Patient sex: M
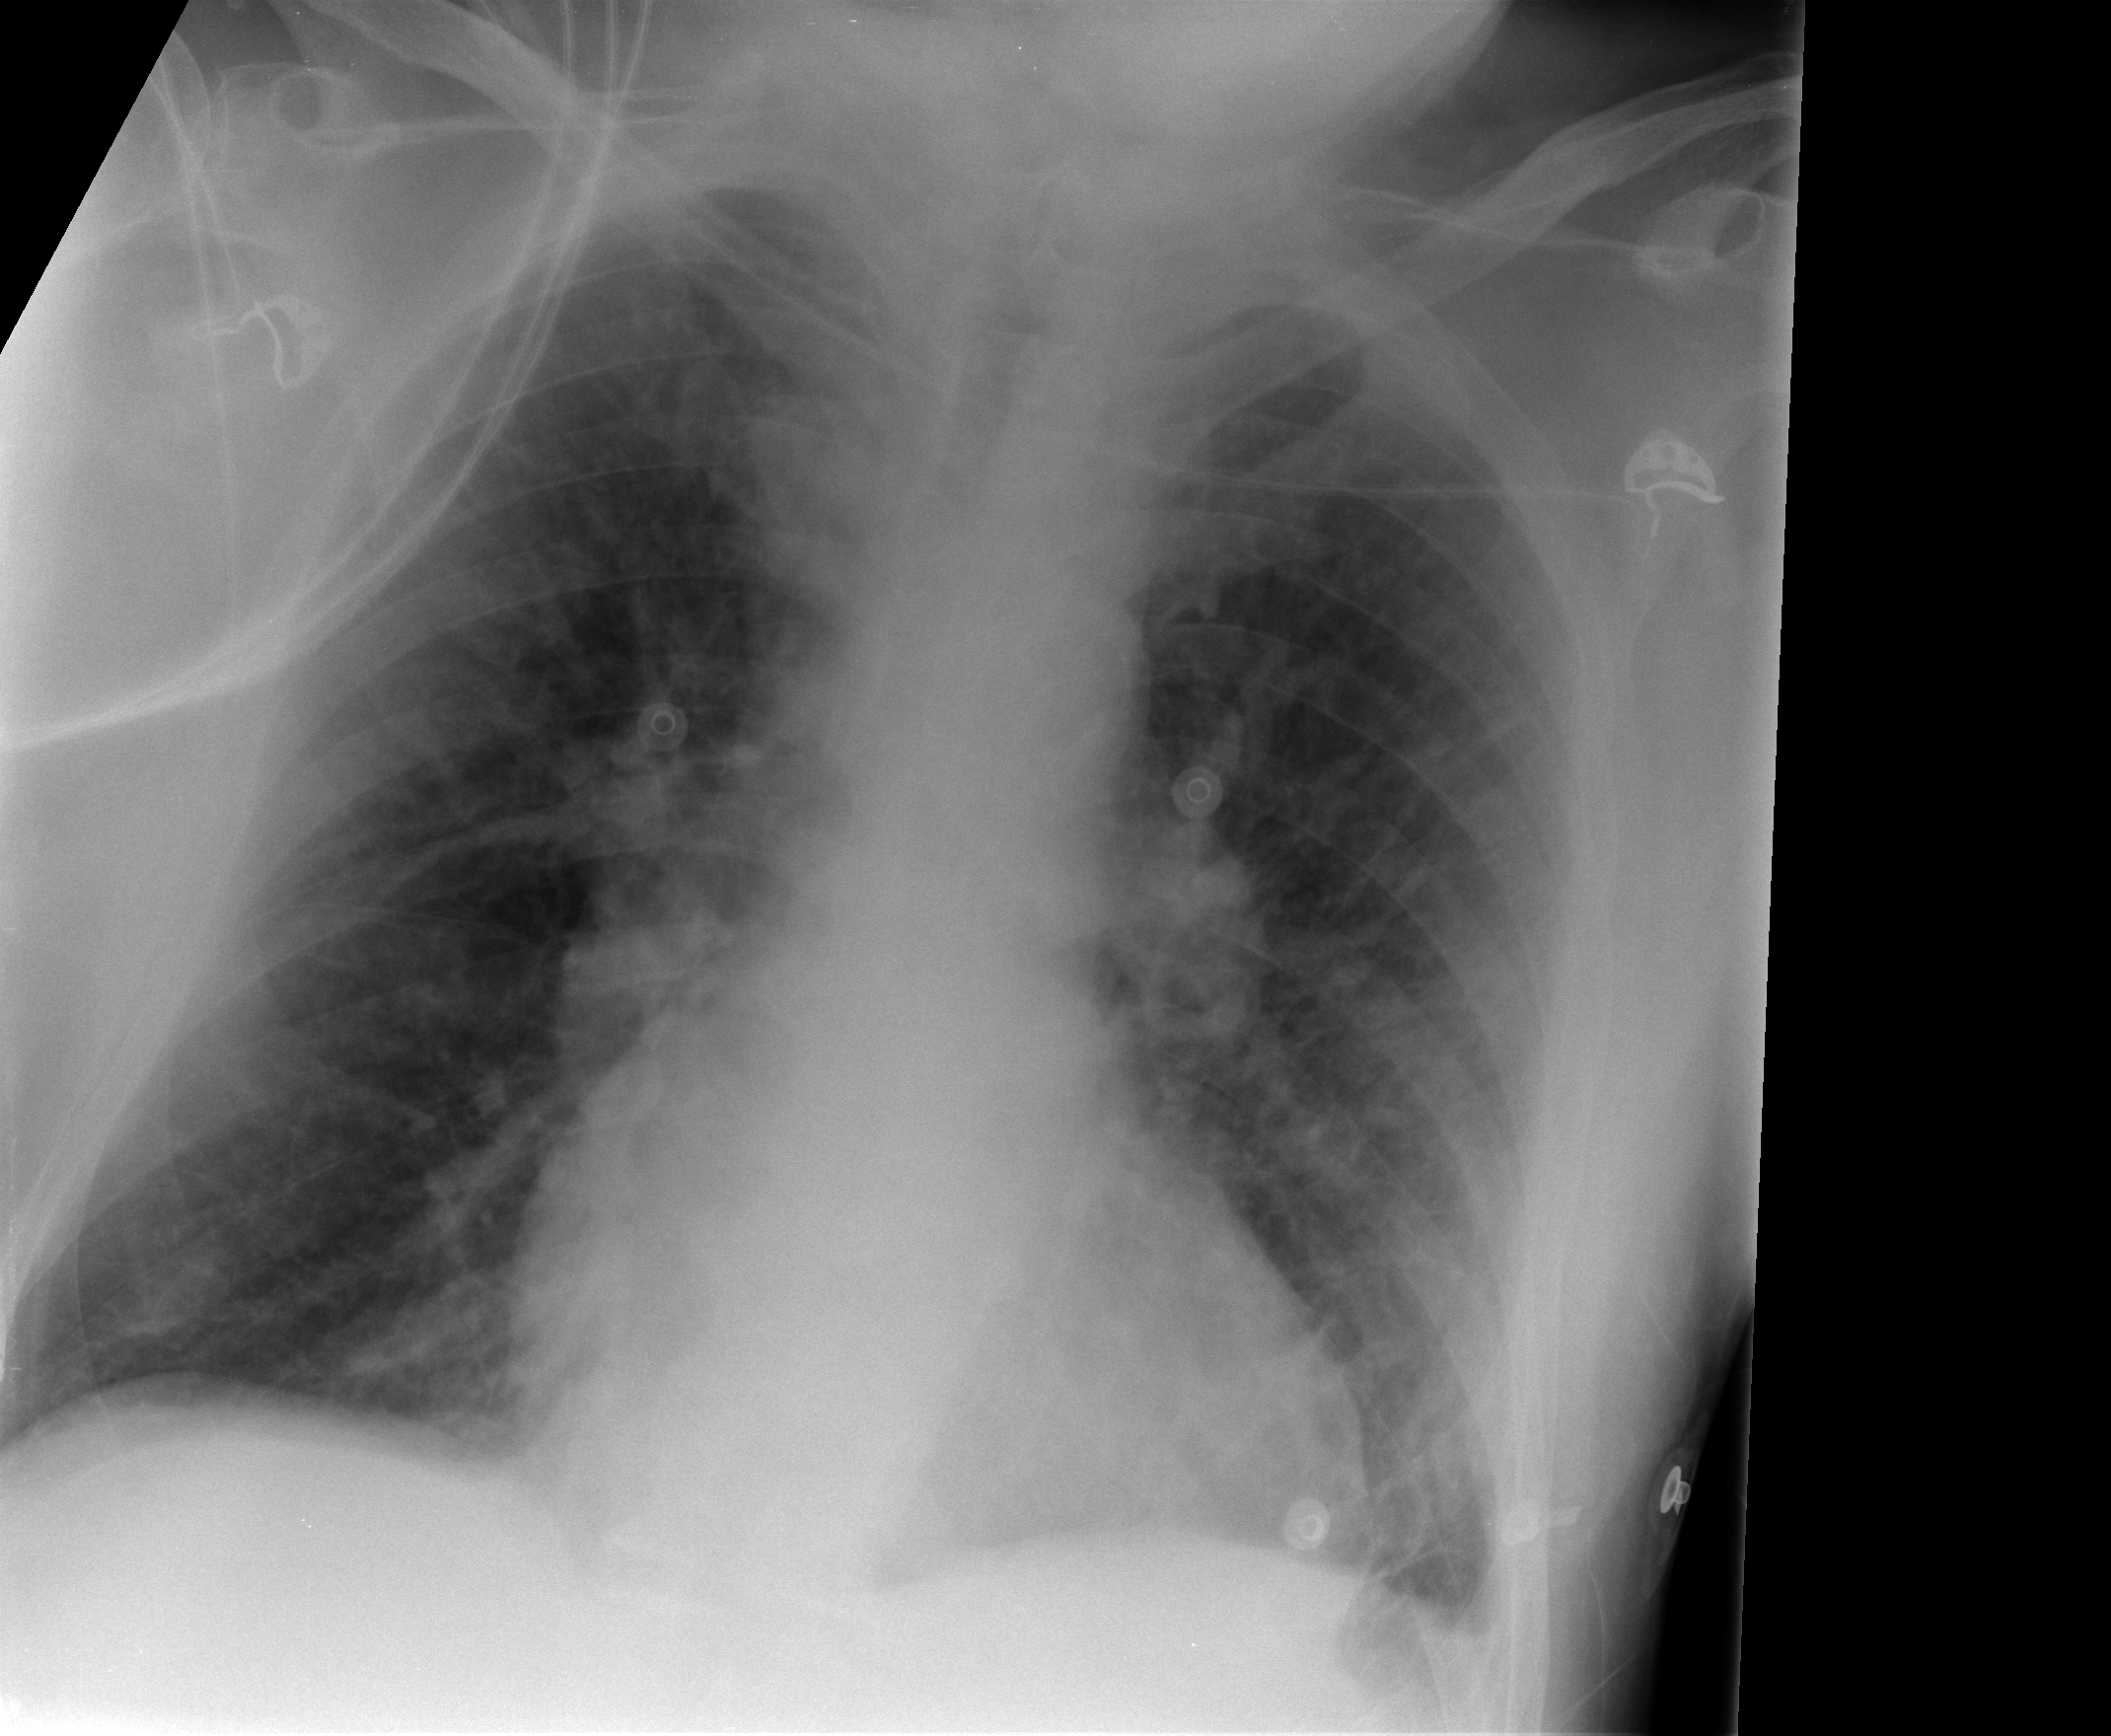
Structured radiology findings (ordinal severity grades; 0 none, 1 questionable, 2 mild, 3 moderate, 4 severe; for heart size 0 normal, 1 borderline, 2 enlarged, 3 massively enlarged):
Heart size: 1
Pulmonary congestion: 2
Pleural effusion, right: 0
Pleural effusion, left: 1
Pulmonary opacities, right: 0
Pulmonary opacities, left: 0
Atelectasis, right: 1
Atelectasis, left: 0